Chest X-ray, PA view. Patient: 25 years old, sex M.
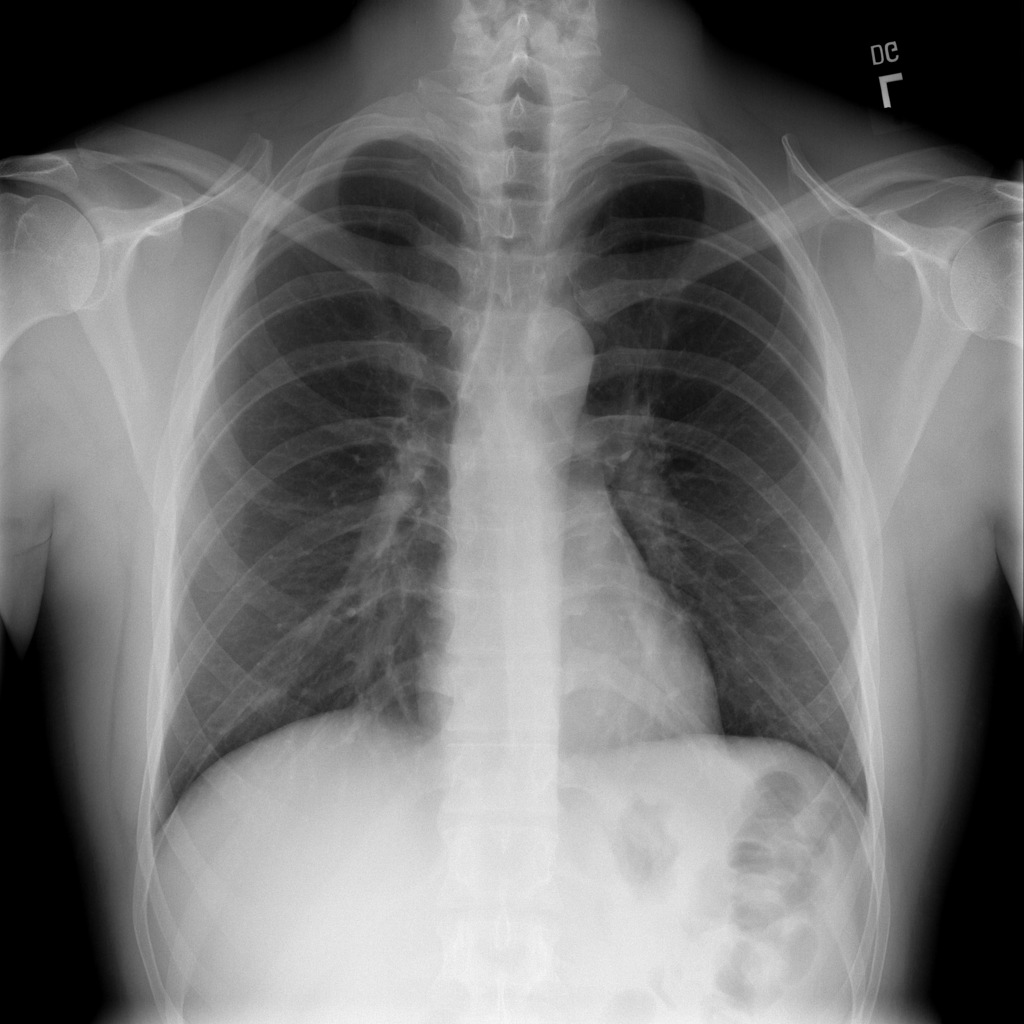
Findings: Infiltration